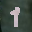
Label: 1